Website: lowes
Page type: review-order
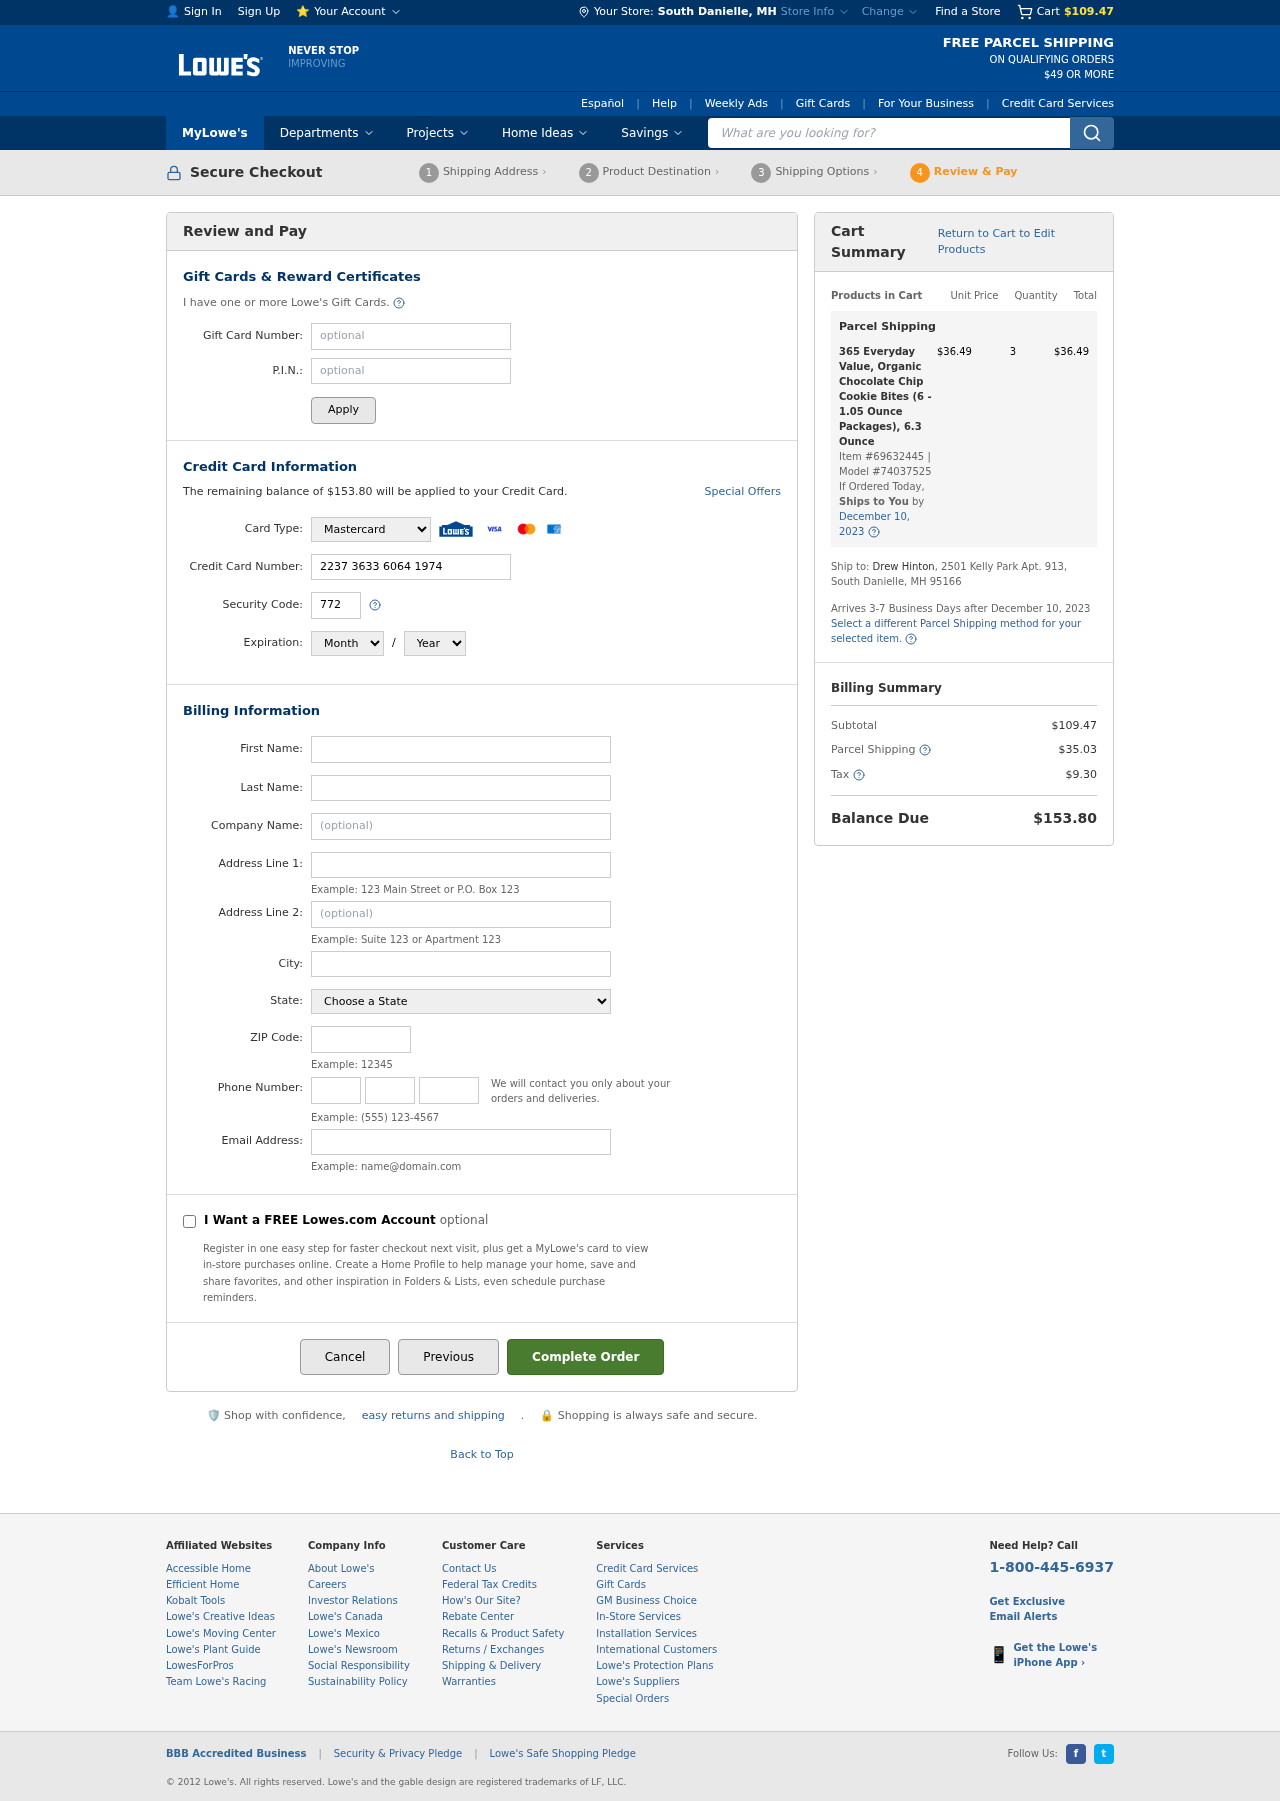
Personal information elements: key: PII_CARD_CVV
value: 772
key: PII_CARD_EXPIRY_MONTH
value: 12
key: PII_CARD_EXPIRY_YEAR
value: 27
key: PII_CARD_NUMBER
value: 2237 3633 6064 1974
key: PII_CARD_TYPE
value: Mastercard
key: PII_CITY
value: South Danielle
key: PII_CITY_STATE
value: South Danielle, MH
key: PII_EMAIL
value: drew_hinton@hotmail.com
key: PII_FIRSTNAME
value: Drew
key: PII_LASTNAME
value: Hinton
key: PII_PHONE_AREA
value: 882
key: PII_PHONE_PREFIX
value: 847
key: PII_PHONE_SUFFIX
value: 3316
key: PII_POSTCODE
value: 95166
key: PII_STATE
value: MH
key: PII_STREET
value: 2501 Kelly Park Apt. 913
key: PII_STREET2
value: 2501 Kelly Park Apt. 913
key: PII_STREET2
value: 32680 Corey Union Suite 545
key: PII_FULLNAME2
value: Drew Hinton
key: PII_CITY_STATE_ZIP2
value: South Danielle, MH 95166
Product elements: key: PRODUCT1_NAME
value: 365 Everyday Value, Organic Chocolate Chip Cookie Bites (6 - 1.05 Ounce Packages), 6.3 Ounce
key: PRODUCT1_PRICE
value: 36.49
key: PRODUCT1_QUANTITY
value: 3
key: PRODUCT1_ITEM_NUMBER
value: Item #69632445
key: PRODUCT1_MODEL_NUMBER
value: Model #74037525
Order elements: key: ORDER_SUBTOTAL
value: $109.47
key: ORDER_BALANCE_DUE
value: $153.80
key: ORDER_SHIPPING_DATE
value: December 10, 2023
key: ORDER_ITEM_TOTAL
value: $36.49
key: ORDER_SHIPPING_DATE2
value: December 10, 2023
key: ORDER_SHIPPING_COST
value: $35.03
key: ORDER_TAX
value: $9.30
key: ORDER_TOTAL
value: $153.80
Search elements: key: HEADER_SEARCH
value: What are you looking for?